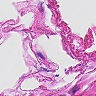
Metastatic tissue present: no